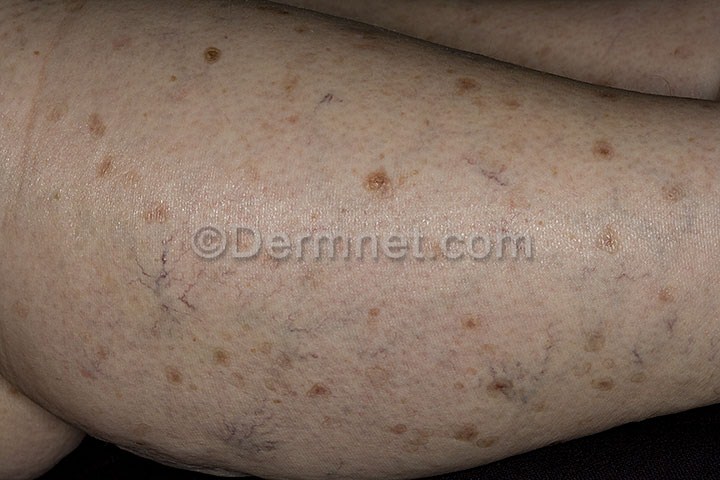
Disease: Seborrheic Keratoses and other Benign Tumors